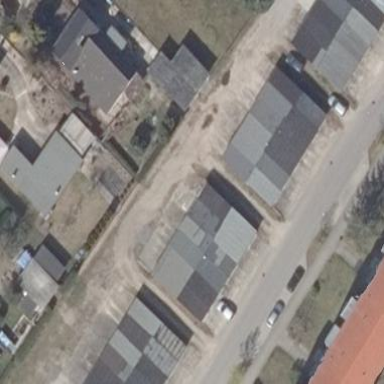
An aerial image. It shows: Group of garages.